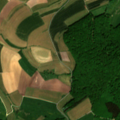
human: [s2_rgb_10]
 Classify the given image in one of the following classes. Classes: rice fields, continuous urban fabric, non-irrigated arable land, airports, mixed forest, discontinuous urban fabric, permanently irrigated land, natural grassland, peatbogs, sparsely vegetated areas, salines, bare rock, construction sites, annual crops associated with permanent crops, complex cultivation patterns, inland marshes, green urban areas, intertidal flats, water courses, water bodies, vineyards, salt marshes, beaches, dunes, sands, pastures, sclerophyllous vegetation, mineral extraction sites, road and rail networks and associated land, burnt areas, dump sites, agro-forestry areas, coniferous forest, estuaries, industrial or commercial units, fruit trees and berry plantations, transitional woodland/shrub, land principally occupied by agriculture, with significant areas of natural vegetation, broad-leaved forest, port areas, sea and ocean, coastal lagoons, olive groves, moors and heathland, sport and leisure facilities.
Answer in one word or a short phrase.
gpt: non-irrigated arable land, complex cultivation patterns, broad-leaved forest